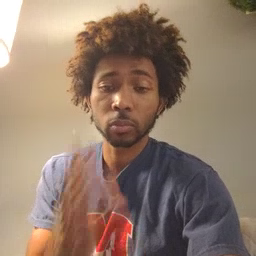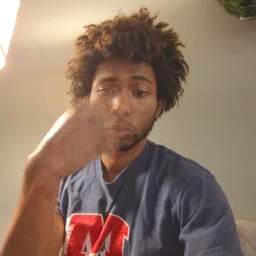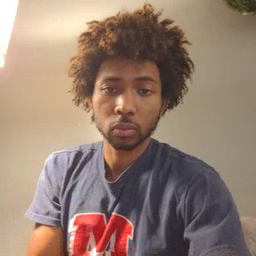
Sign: pretty